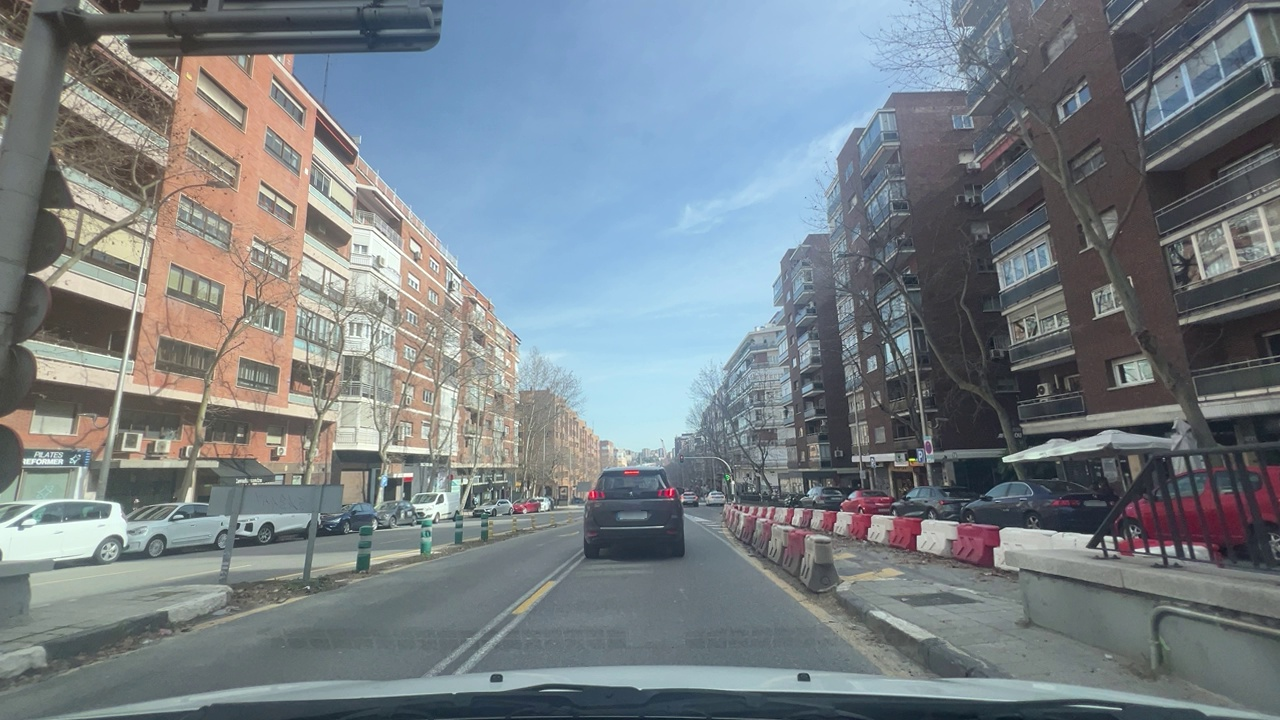
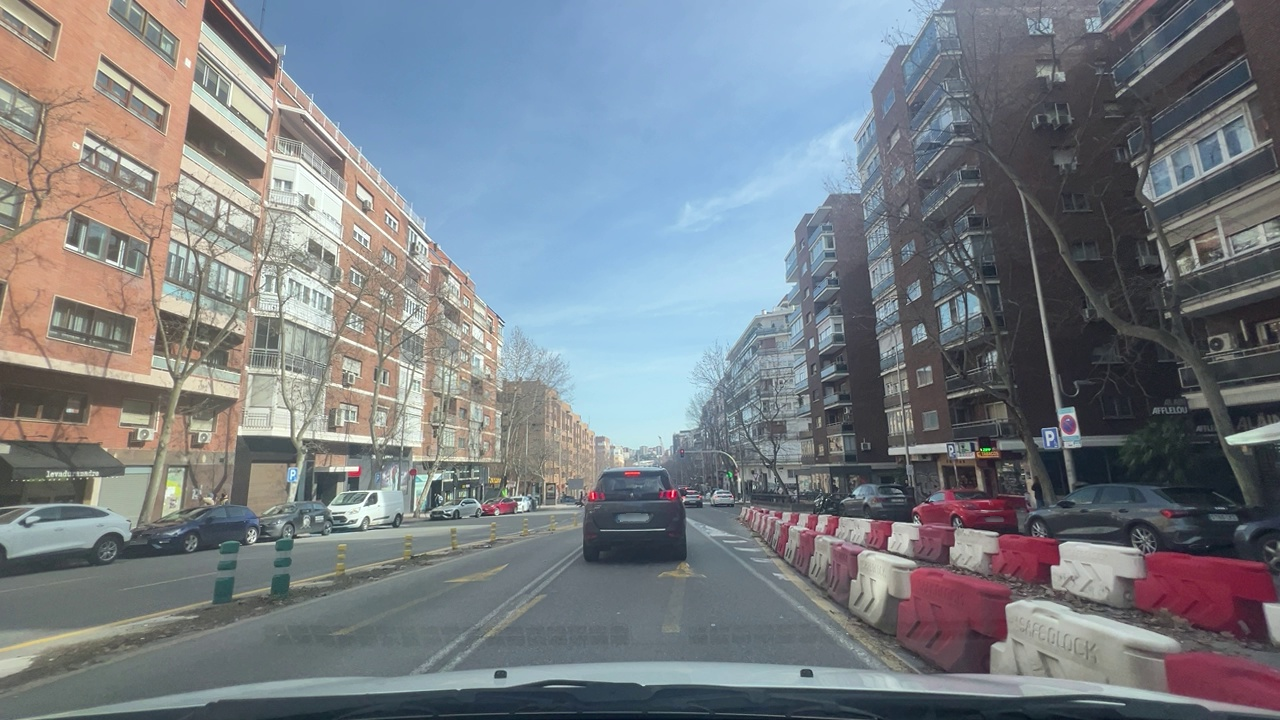
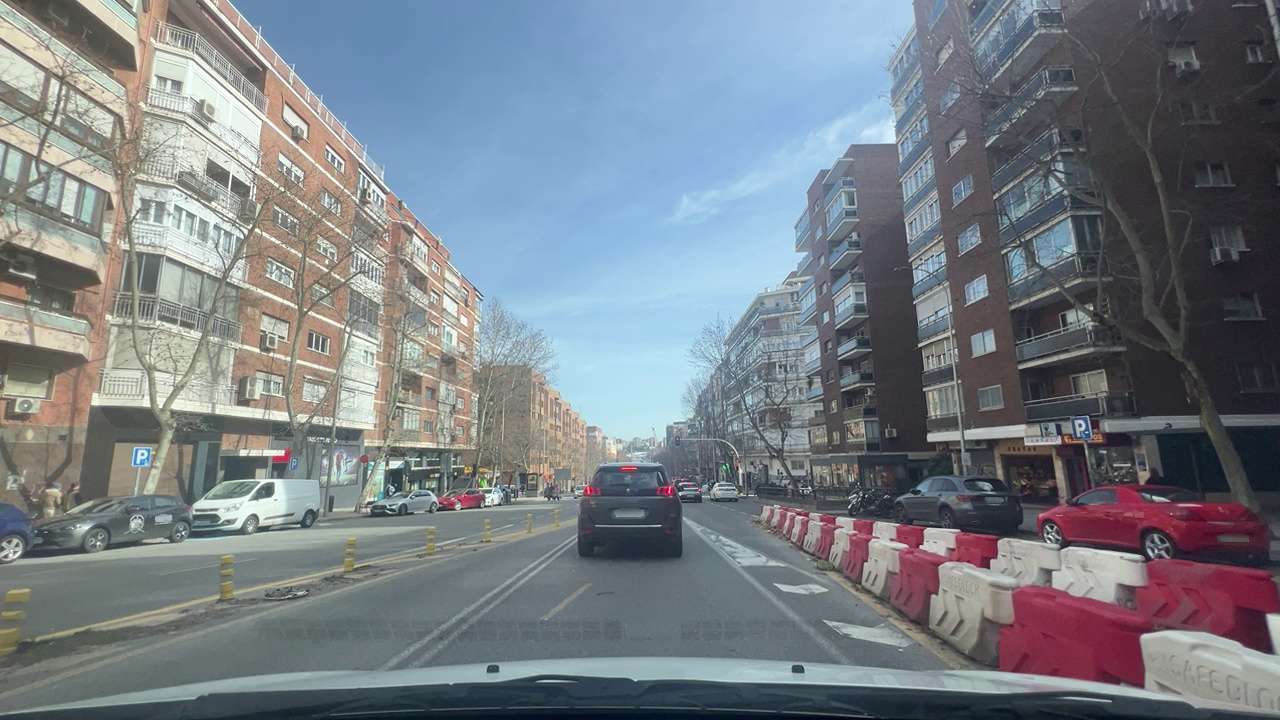
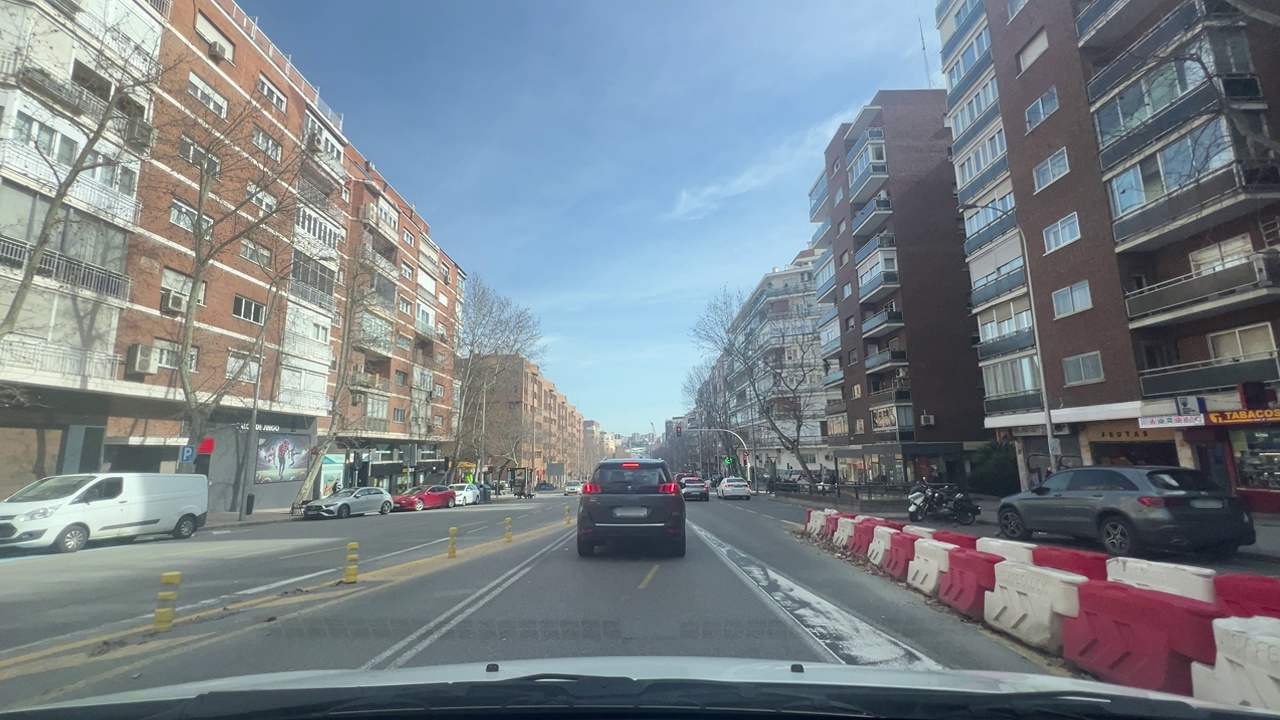
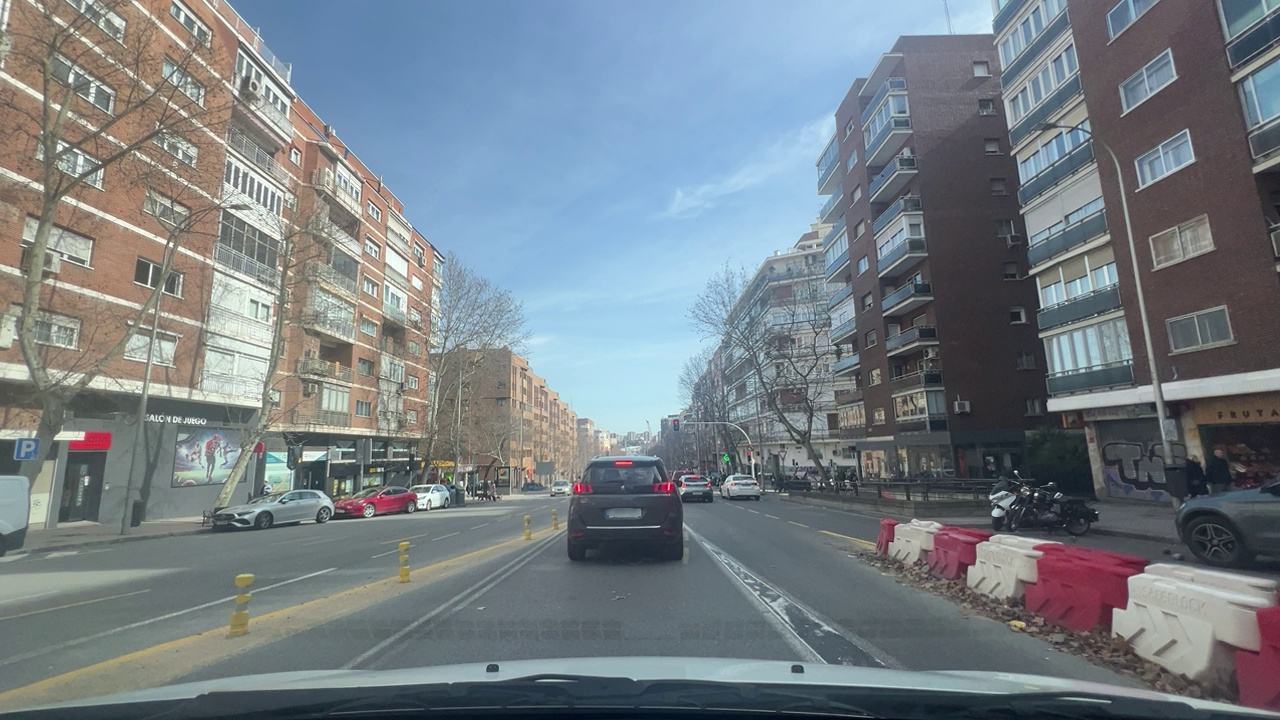
Situation: Traffic light
Question: Do you observe any red traffic light regulating the ego lane?
Answer: Yes
Reasoning: There is a red traffic light present in the scene regulating ego direction of travel

Situation: Traffic light
Question: What is the color of the traffic light regulating the ego lane?
Answer: Red
Reasoning: The color of the traffic light regulating ego direction of travel is red

Situation: Traffic light
Question: Is the ego vehicle positioned in a dedicated right-turn lane before the traffic light?
Answer: No
Reasoning: There are no right turn dedicated lanes in the road

Situation: Traffic light
Question: Is the ego vehicle positioned in a dedicated left-turn lane before the traffic light?
Answer: No
Reasoning: There are no left turn dedicated lanes in the road

Situation: Traffic light
Question: Are multiple traffic lights regulating the ego direction of travel displaying different colors simultaneously?
Answer: No
Reasoning: There is only one traffic light in the road and the color is red